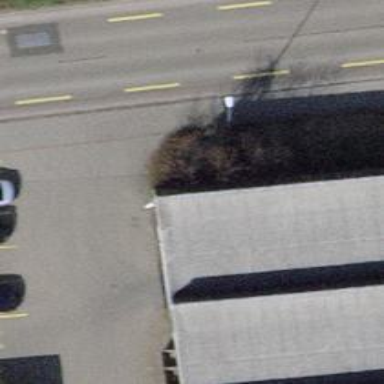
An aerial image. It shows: Surveillance system is in place.